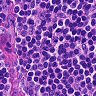
Metastatic tissue present: no